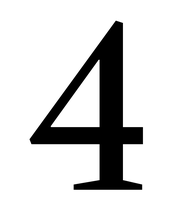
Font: LibreCaslonText_Regular